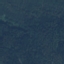
Land use / land cover: Forest